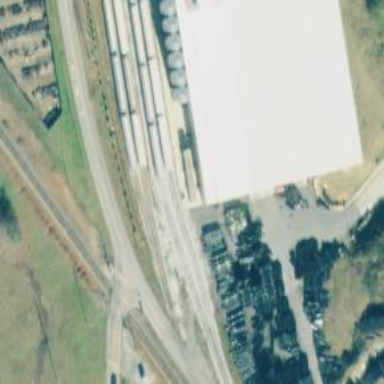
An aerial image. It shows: Railway spur service.